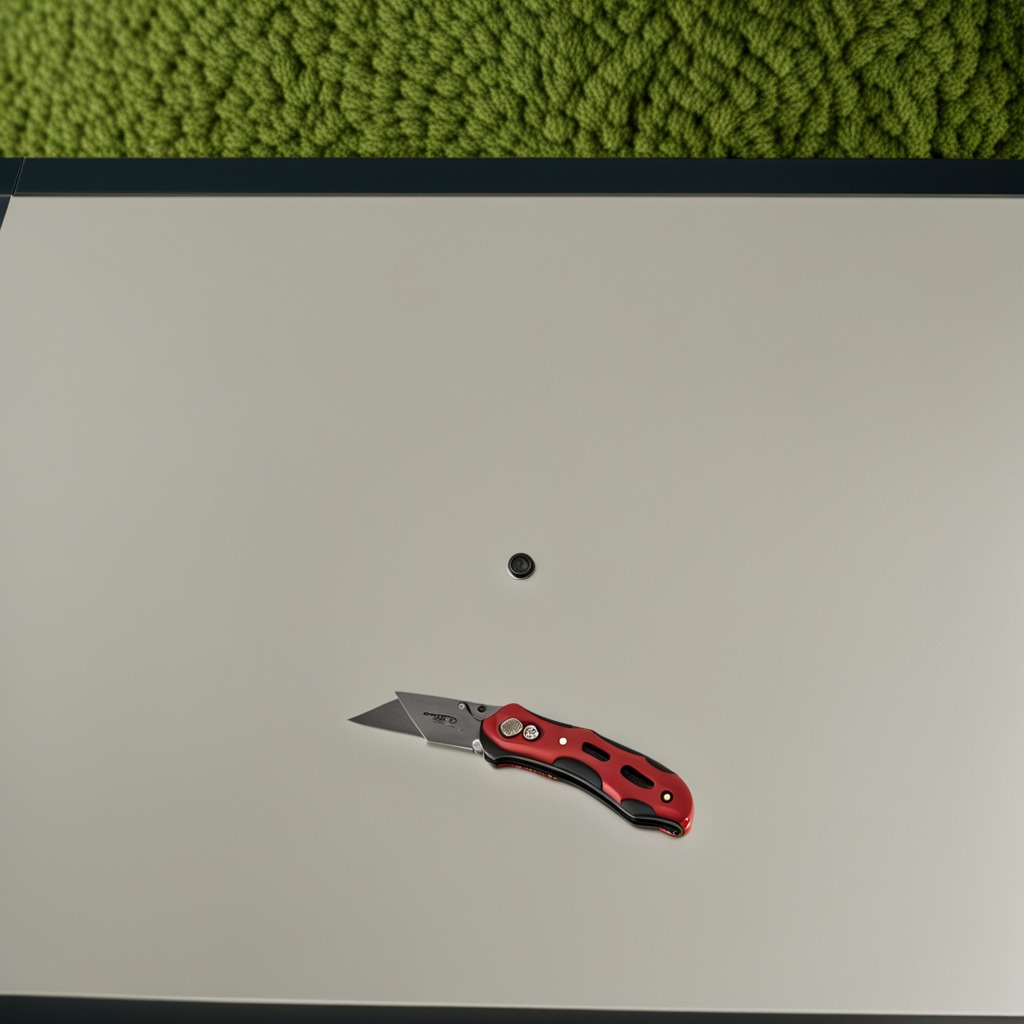
A utility knife is lying on a clean utility table in a temporary outdoor tool station.